Question: I am trying to create a filtering system for a DataGrid in WPF just as in the link -
<URL>

I am using the same library that they are using but the thing is I need to bind my DataGrid to a datatable...
And there is where the error is.. the filter library works perfectly as long as the ItemSource is a LIST but stops to work when the ItemSource is a DataTable...
Any Alternatives or Suggestions??? Working Examples appreciated..
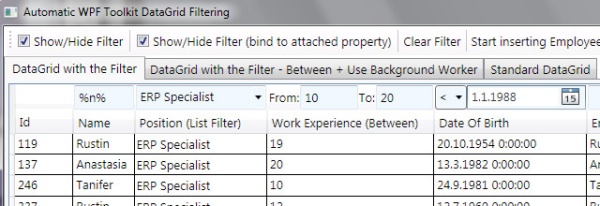
Answer: Each DataRow in a table contains a flat Array of objects whose type is accessible only by extracting it from the DataColumns array. Since everything in the Array is boxed, a library that relies upon a strongly typed collection, like List of T will not be compatible. That should explain why it's not working.
You wrote that it's urgent and I had to do the same type of thing once in a project with a very short fuse and I'll outline my approach. This answer is for cases only.
Here's a ViewModel...
'''
public class ViewModel : INotifyPropertyChanged
{
public CollectionView MyCollectionView { get; set; }
public ViewModel(DataTable dataTable)
{
MyCollectionView = CollectionViewSource.GetDefaultView(dataTable.Rows) as CollectionView;
if (MyCollectionView != null)
{
MyCollectionView.Filter = o => (o as DataRow).ItemArray[0].ToString().Contains("2");
}
}
public event PropertyChangedEventHandler PropertyChanged;
private void OnPropertyChanged(string name)
{
if (PropertyChanged != null)
{
PropertyChanged(this, new PropertyChangedEventArgs(name));
}
}
}
'''
The Constructor takes a DataTable and uses the Rows as the binding source to a CollectionView. Since the CollectionView has built-in filtering and sorting properties, it's a great tool to use as a binding source. Also as shown, the Constructor adds a filter for an example to help get you started.
To present the data to the user, consider the following Xaml...
'''
<DataGrid ItemsSource="{Binding MyCollectionView}"
AutoGenerateColumns="False"
CanUserSortColumns="True"
IsReadOnly="True"
>
<DataGrid.Columns>
<DataGridTextColumn Header="Name" Binding="{Binding ., Converter=
{db:DbConverter}, ConverterParameter=PersonName}"/>
<DataGridTextColumn Header="Address" Binding="{Binding ., Converter=
{db:DbConverter}, ConverterParameter=PersonAddress}"/>
</DataGrid.Columns>
</DataGrid>
'''
This is a DataGrid whose ItemsSource is bound to the CollectionView that was declared and assigned in the ViewModel. Each column of data is passed through a converter along with a parameter which tells the converter what it needs to do.
To cap everything off, here's the converter...
'''
public class DbConverter : MarkupExtension, IValueConverter
{
private static readonly Dictionary<object, int> ParameterToColumnMapping;
static DbConverter()
{
ParameterToColumnMapping = new Dictionary<object, int>
{
{"PersonName", 0}, {"PersonAddress", 1}
};
}
public object Convert(object value, Type targetType, object parameter,
System.Globalization.CultureInfo culture)
{
DataRow dr = value as DataRow;
if (dr != null)
{
if (ParameterToColumnMapping.ContainsKey(parameter))
{
return dr.ItemArray[ParameterToColumnMapping[parameter]];
}
}
return value;
}
public object ConvertBack(object value, Type targetType, object parameter,
System.Globalization.CultureInfo culture)
{
return null;
}
public override object ProvideValue(IServiceProvider serviceProvider)
{
return this;
}
}
'''
That should get you back on track with filtering and presenting when you have a DataTable and an urgent situation. All in the coding takes about an hour. Note also that mine binds to the , but you can also bind to the if needs be.